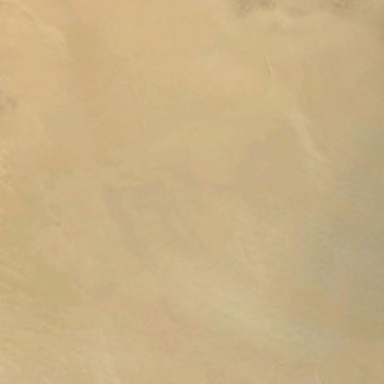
It is a piece of yellow desert .